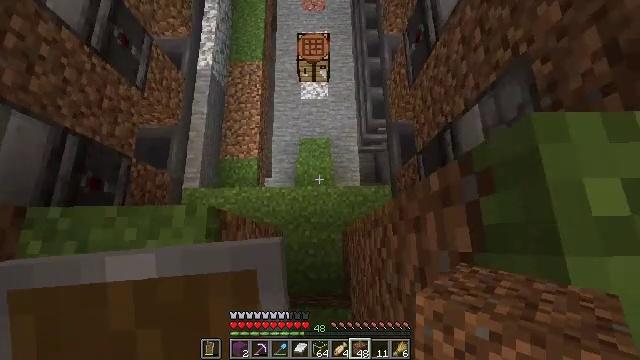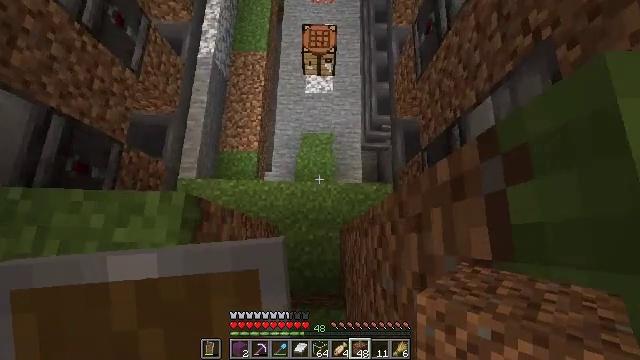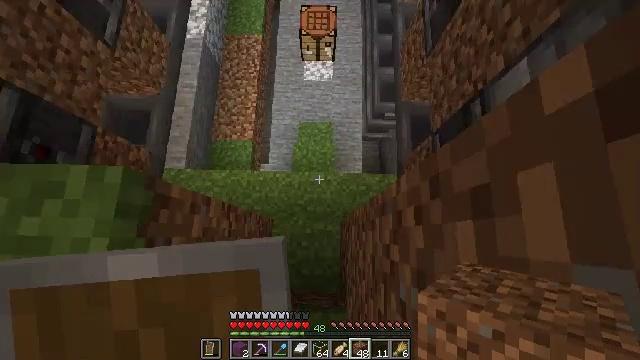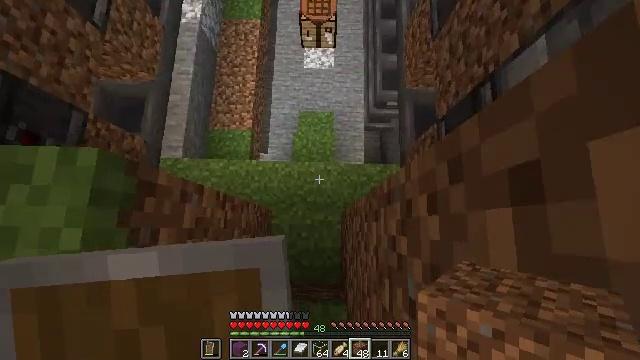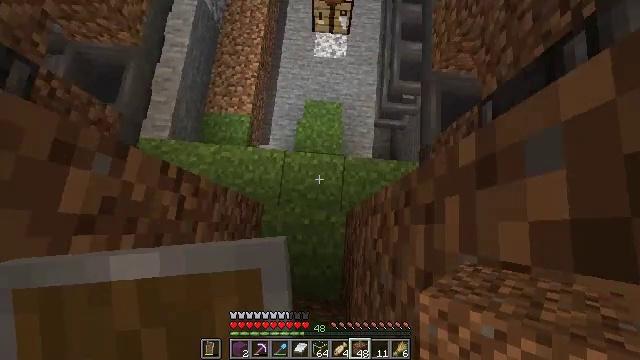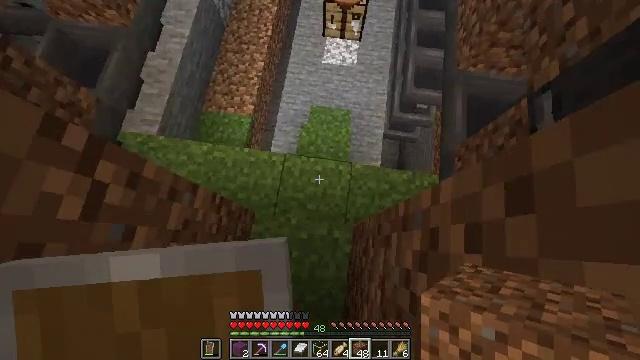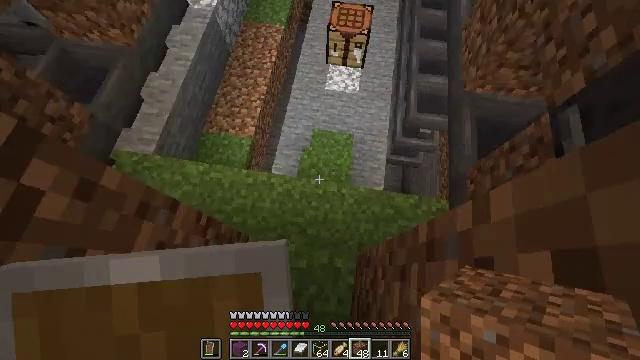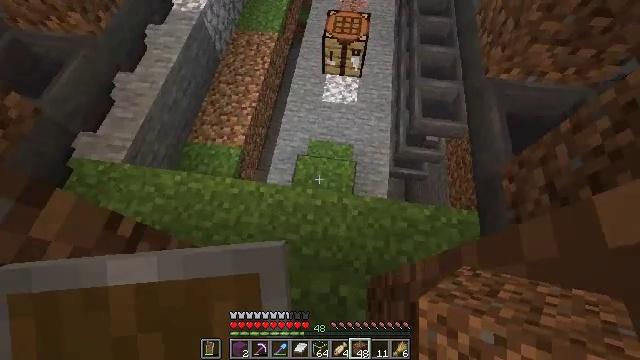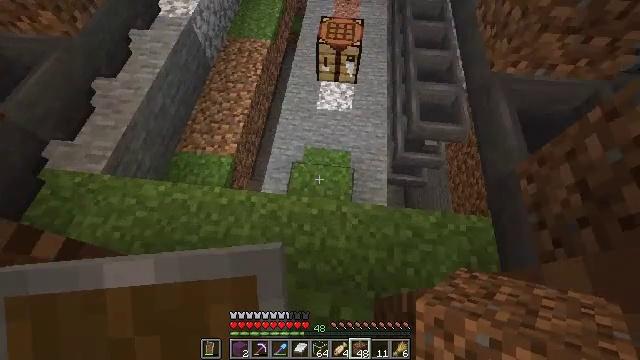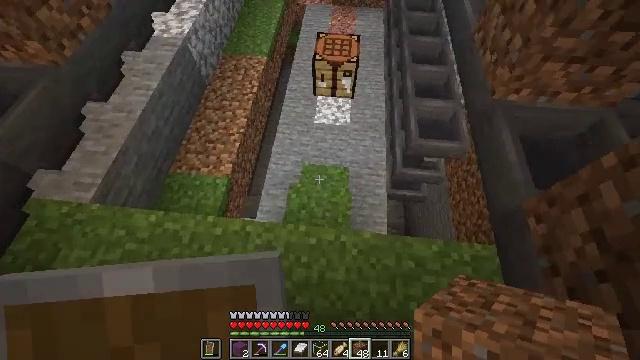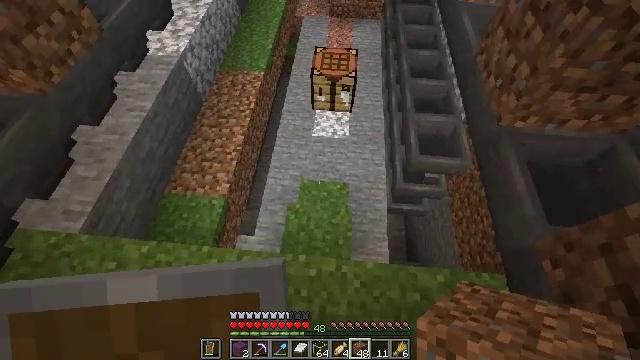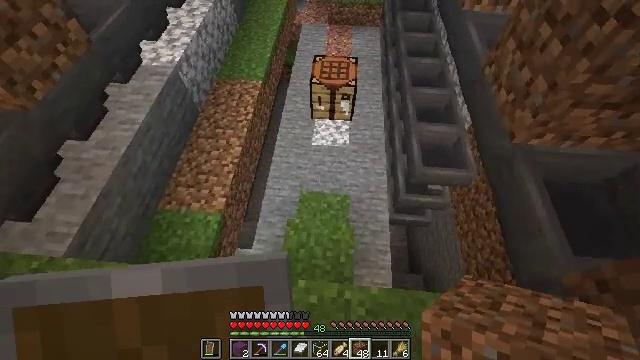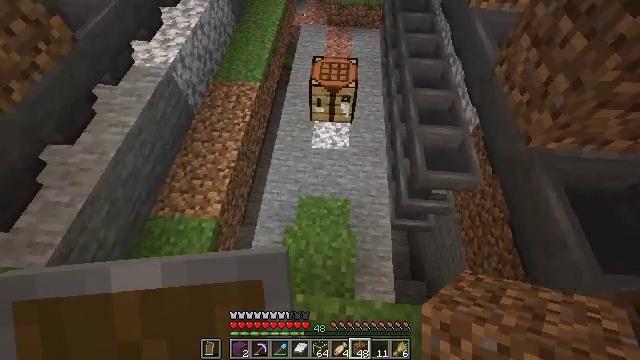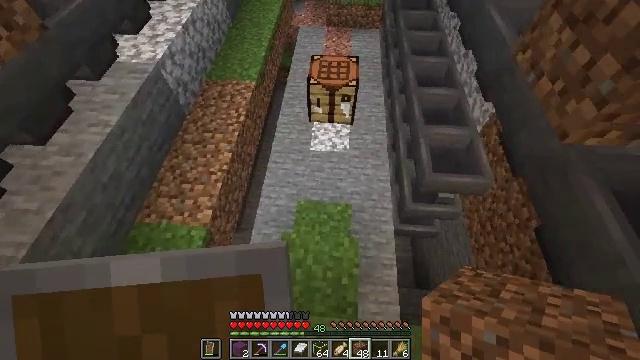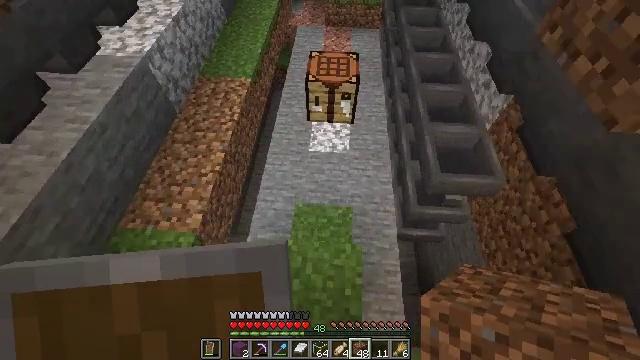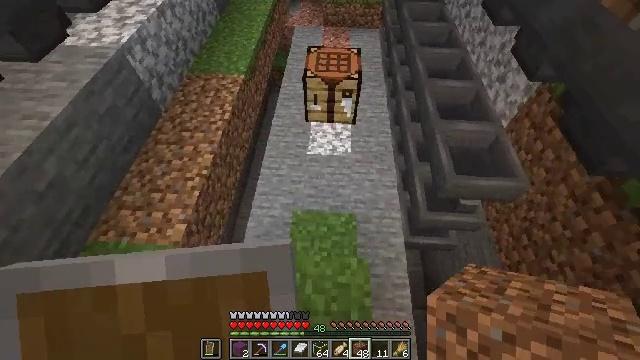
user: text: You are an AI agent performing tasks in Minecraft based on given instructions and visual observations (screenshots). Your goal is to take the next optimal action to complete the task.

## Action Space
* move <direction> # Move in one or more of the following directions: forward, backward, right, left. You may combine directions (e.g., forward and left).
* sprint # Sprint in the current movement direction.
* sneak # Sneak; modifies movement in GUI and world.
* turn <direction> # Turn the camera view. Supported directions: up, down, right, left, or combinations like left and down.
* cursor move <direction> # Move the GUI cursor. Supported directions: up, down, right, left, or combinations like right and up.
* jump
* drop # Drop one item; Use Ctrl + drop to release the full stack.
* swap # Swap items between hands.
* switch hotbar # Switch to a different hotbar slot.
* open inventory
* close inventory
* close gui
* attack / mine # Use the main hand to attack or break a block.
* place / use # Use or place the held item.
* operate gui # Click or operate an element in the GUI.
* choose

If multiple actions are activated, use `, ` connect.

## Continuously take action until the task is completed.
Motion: motion action
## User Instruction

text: Use the crafting table to make orange stained glass.
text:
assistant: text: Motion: move right, turn left
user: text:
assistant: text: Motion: turn down
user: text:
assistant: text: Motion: turn down
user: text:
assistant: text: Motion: turn left
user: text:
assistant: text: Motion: move forward, turn left and up
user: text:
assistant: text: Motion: move forward, turn up
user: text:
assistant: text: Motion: move forward, turn right and up
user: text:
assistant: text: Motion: move forward, turn right and up
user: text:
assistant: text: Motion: move forward, turn up
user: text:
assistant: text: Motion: move forward, turn up
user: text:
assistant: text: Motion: move forward
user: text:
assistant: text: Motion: move forward
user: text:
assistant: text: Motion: move forward
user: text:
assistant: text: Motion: move forward
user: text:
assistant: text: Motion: move forward, turn up
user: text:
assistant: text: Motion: move forward, turn up
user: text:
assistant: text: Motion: turn up
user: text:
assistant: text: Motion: turn up
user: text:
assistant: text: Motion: turn up
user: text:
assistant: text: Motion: turn up
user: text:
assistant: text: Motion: turn up
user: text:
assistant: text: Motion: use / place
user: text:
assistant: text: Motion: use / place
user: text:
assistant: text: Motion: no_op
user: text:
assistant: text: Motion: no_op
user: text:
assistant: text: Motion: turn up
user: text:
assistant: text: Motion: open gui
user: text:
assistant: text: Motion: no_op
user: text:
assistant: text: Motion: no_op
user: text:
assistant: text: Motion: no_op